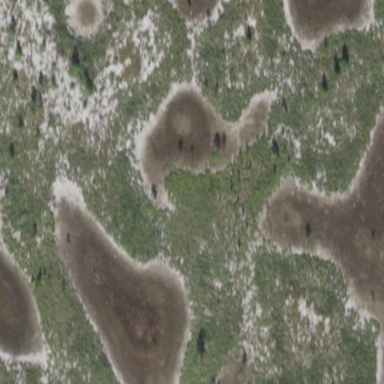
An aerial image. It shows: Marsh wetland.